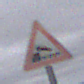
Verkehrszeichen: Ufer
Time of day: Midday
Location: Outdoor (Nature)
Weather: Overcast
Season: NotSpecified
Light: Natural